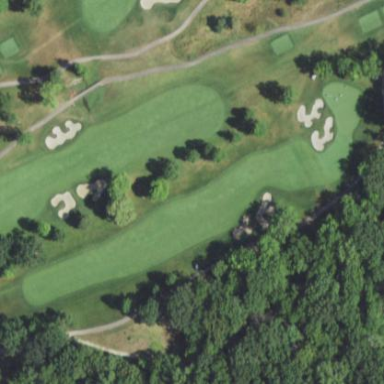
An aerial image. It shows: Grassy area designated as golf fairway.